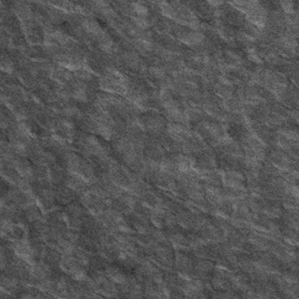
Label: frost